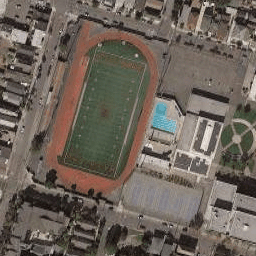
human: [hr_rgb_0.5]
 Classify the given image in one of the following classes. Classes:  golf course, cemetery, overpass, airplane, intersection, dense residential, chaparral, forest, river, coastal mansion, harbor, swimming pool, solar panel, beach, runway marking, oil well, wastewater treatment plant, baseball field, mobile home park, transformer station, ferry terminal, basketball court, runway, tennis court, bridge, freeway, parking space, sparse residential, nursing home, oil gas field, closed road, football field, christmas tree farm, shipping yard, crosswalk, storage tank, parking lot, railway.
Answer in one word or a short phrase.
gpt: football field